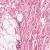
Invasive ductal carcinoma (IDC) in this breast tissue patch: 0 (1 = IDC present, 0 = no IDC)